Question: I ran the getting started guide (<URL> and it works fine.
I tried to replace the FileSystemEventStore with JpaEventStore, but it doesn't store any event.

Here is my configuration:
'''
public static void main(String[] args) {
CommandBus commandBus = new SimpleCommandBus();
CommandGateway commandGateway = new DefaultCommandGateway(commandBus);
//EventStore eventStore = new FileSystemEventStore(new SimpleEventFileResolver(new File("./events")));
EntityManagerFactory entityManagerFactory = Persistence.createEntityManagerFactory( "cqrsworkshop" );
EntityManager entityManager = entityManagerFactory.createEntityManager();
SimpleEntityManagerProvider entityManagerProvider = new SimpleEntityManagerProvider(entityManager);
EventStore eventStore = new JpaEventStore(entityManagerProvider);
EventBus eventBus = new SimpleEventBus();
EventSourcingRepository<ToDoItem> repository = new EventSourcingRepository<ToDoItem>(ToDoItem.class, eventStore);
repository.setEventBus(eventBus);
AggregateAnnotationCommandHandler.subscribe(ToDoItem.class, repository, commandBus);
AnnotationEventListenerAdapter.subscribe(new ToDoEventHandler(), eventBus);
final String itemId = UUID.randomUUID().toString();
commandGateway.send(new CreateToDoItemCommand(itemId, "Need to do this"));
commandGateway.send(new MarkCompletedCommand(itemId));
entityManagerFactory.close();
}
<persistence-unit name="cqrsworkshop">
<provider>org.hibernate.ejb.HibernatePersistence</provider>
<!-- JPA Event Store -->
<class>org.axonframework.eventstore.jpa.DomainEventEntry</class>
<class>org.axonframework.eventstore.jpa.SnapshotEventEntry</class>
<properties>
<property name="javax.persistence.jdbc.driver" value="org.h2.Driver" />
<property name="javax.persistence.jdbc.url" value="jdbc:h2:~/test" />
<property name="javax.persistence.jdbc.user" value="sa" />
<property name="javax.persistence.jdbc.password" value="" />
<property name="hibernate.dialect" value="org.hibernate.dialect.H2Dialect " />
<property name="hibernate.show_sql" value="true" />
<property name="hibernate.hbm2ddl.auto" value="update" />
</properties>
</persistence-unit>
'''
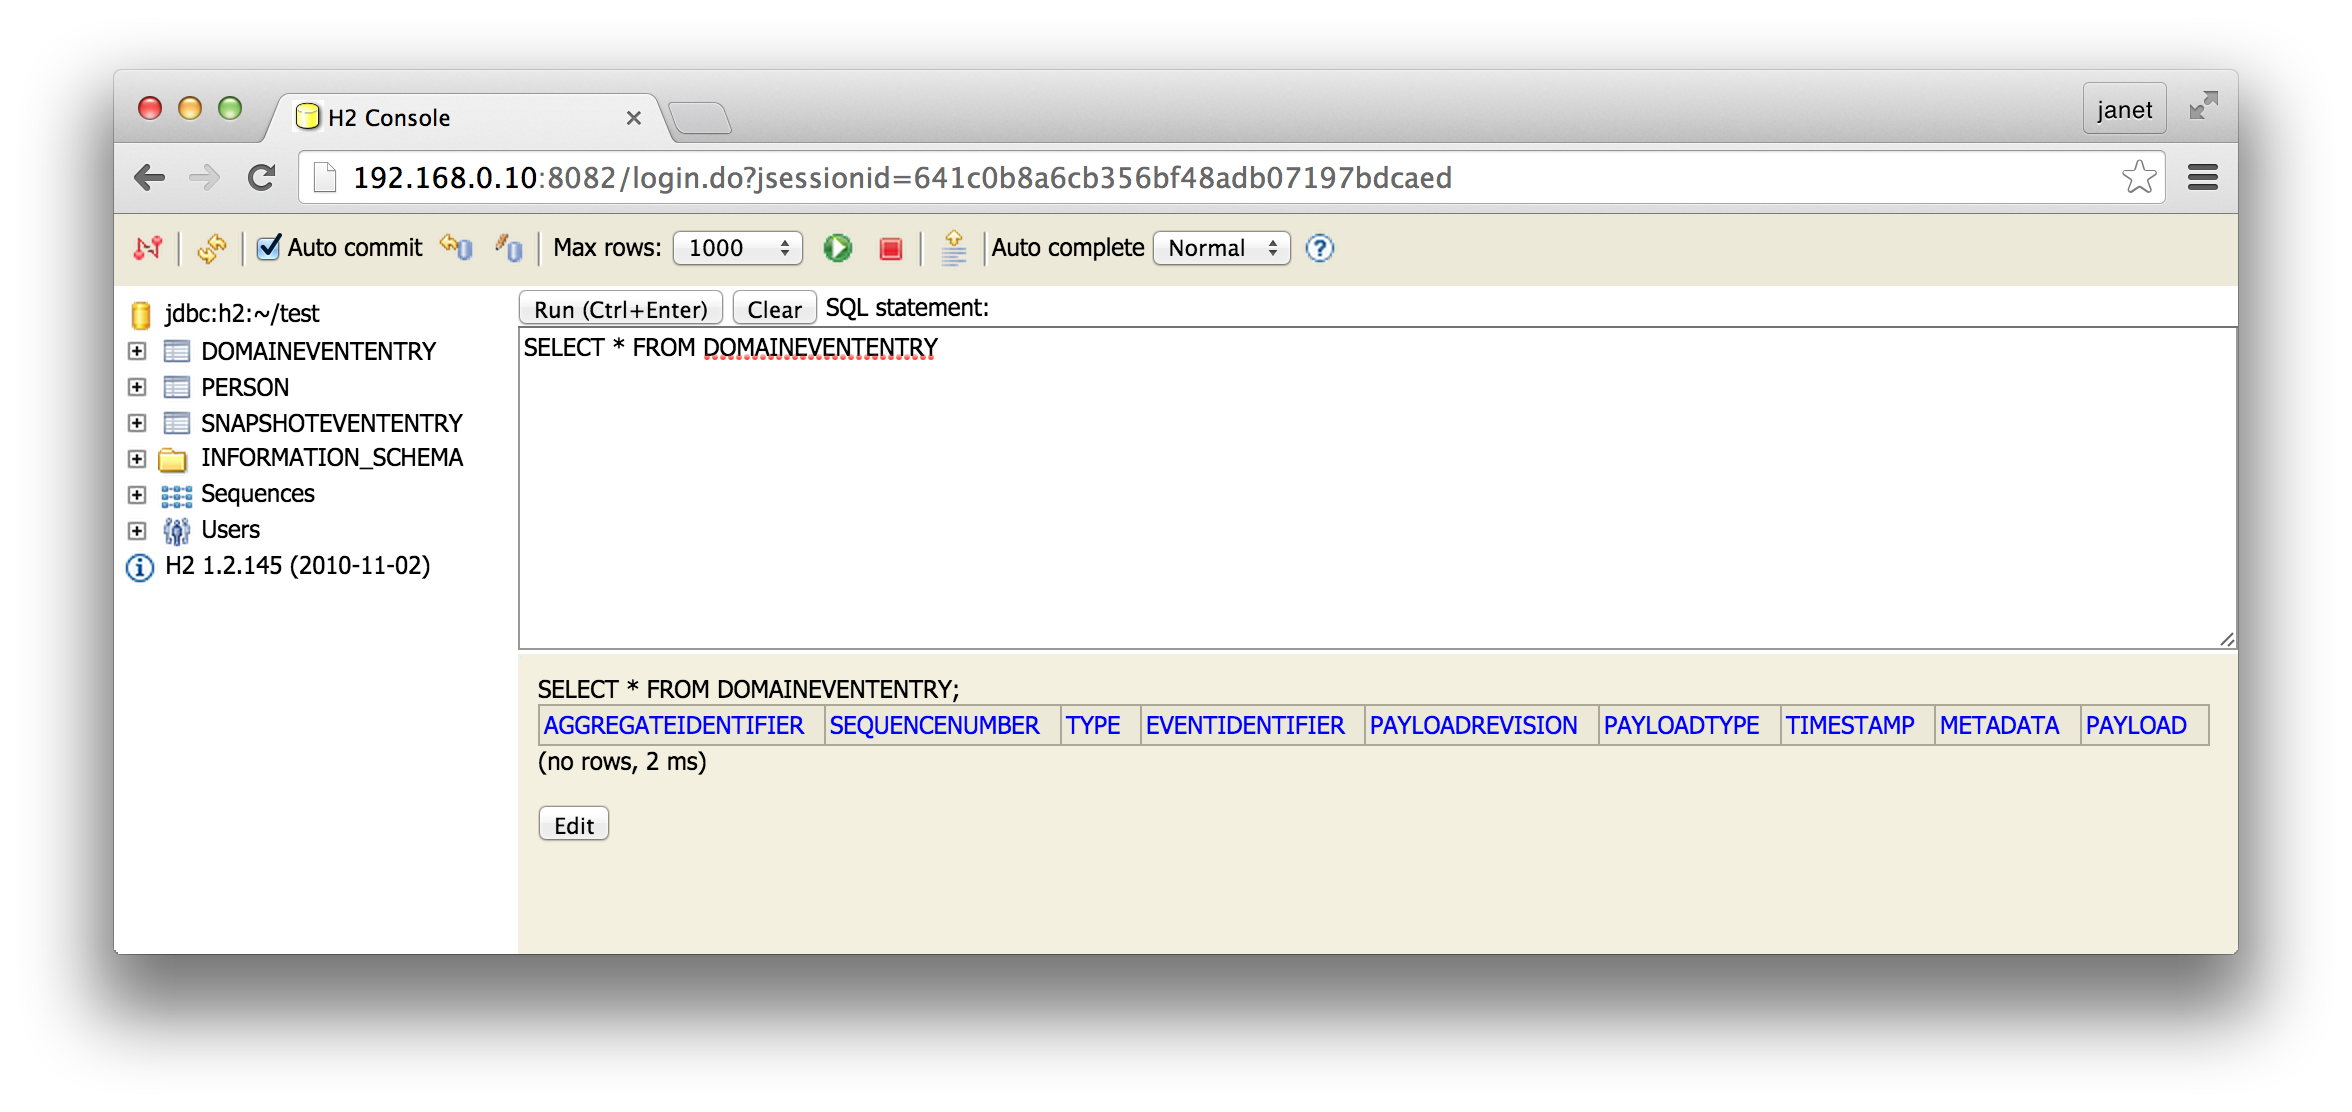
Answer: ATM to use JPA with Axon requires Spring. The only implementation provided for Axon TransactionManager is SpringTransactionManager which requires an instance of org.springframework.orm.jpa.JpaTransactionManager. See <URL>: quite old but seems still valid.
By Spring I mean not only Spring-orm but also Spring-context and Spring-aspects. I haven't find out how to use JpaTransactionManager without all the Spring magic.
Two exemples:
- <URL>